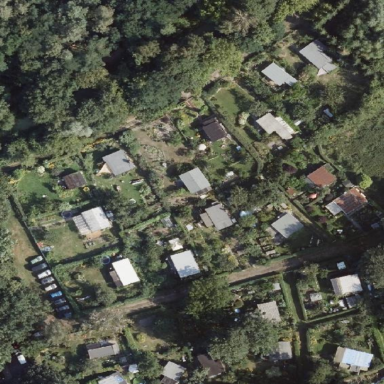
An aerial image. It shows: Allotments area.